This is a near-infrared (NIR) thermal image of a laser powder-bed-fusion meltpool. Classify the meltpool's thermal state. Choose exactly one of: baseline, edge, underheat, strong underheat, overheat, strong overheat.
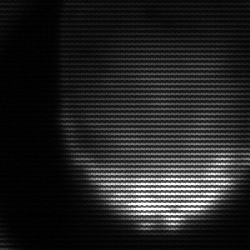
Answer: edge